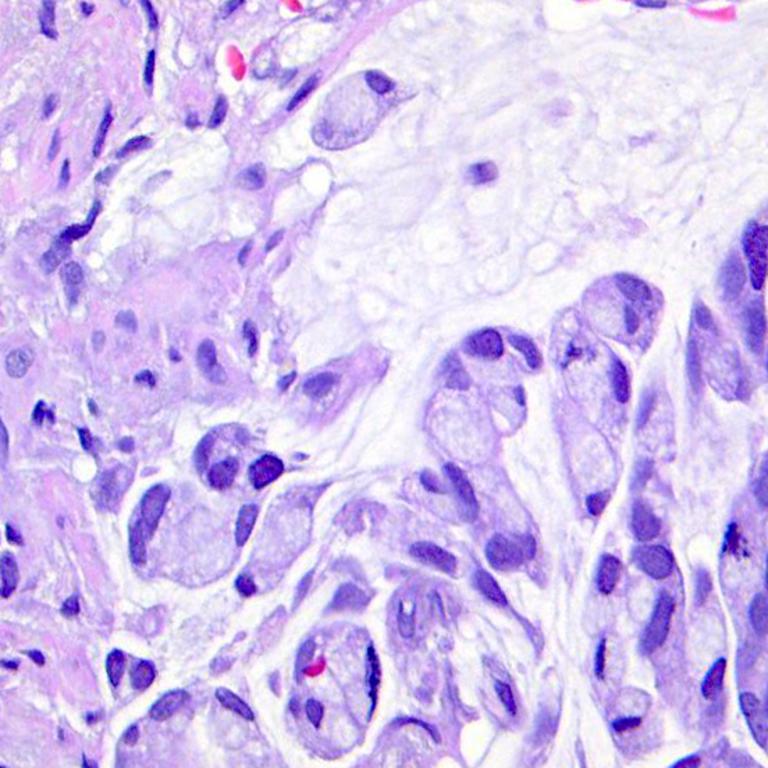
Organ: colon
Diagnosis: adenocarcinomas